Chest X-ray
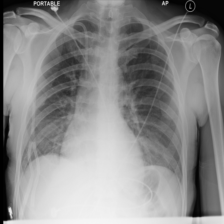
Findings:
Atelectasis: negative
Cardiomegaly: negative
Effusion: negative
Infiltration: positive
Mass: negative
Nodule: negative
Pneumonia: negative
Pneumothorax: negative
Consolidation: negative
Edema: positive
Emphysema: negative
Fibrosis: negative
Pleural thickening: negative
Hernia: negative